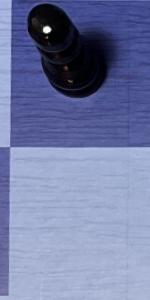
Label: Empty